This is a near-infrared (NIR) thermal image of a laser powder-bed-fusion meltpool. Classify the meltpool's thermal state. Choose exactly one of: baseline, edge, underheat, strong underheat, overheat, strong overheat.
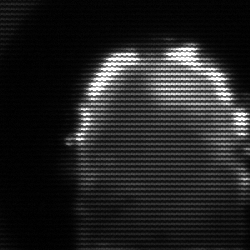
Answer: baseline